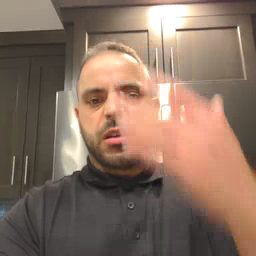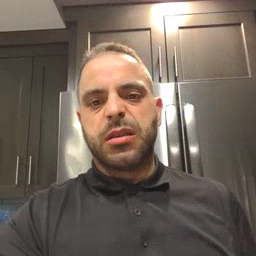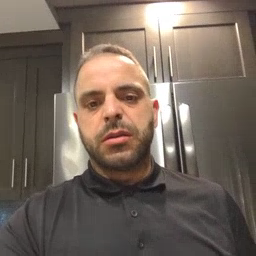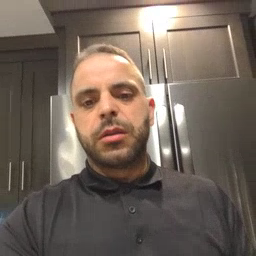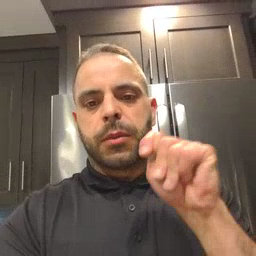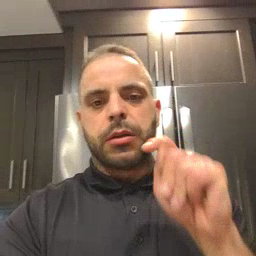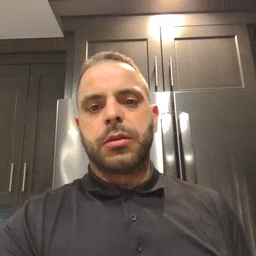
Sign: potty